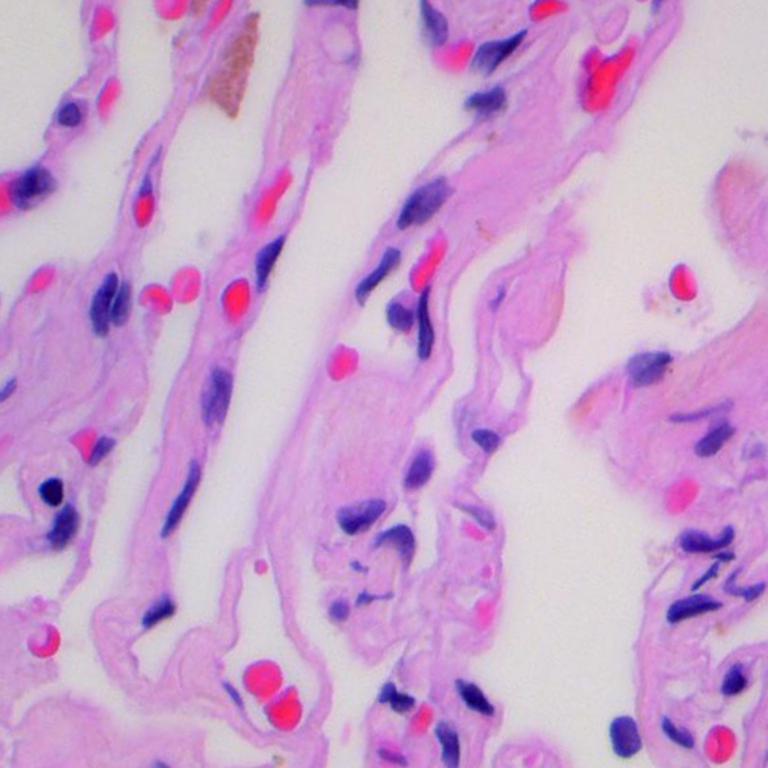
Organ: lung
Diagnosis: benign